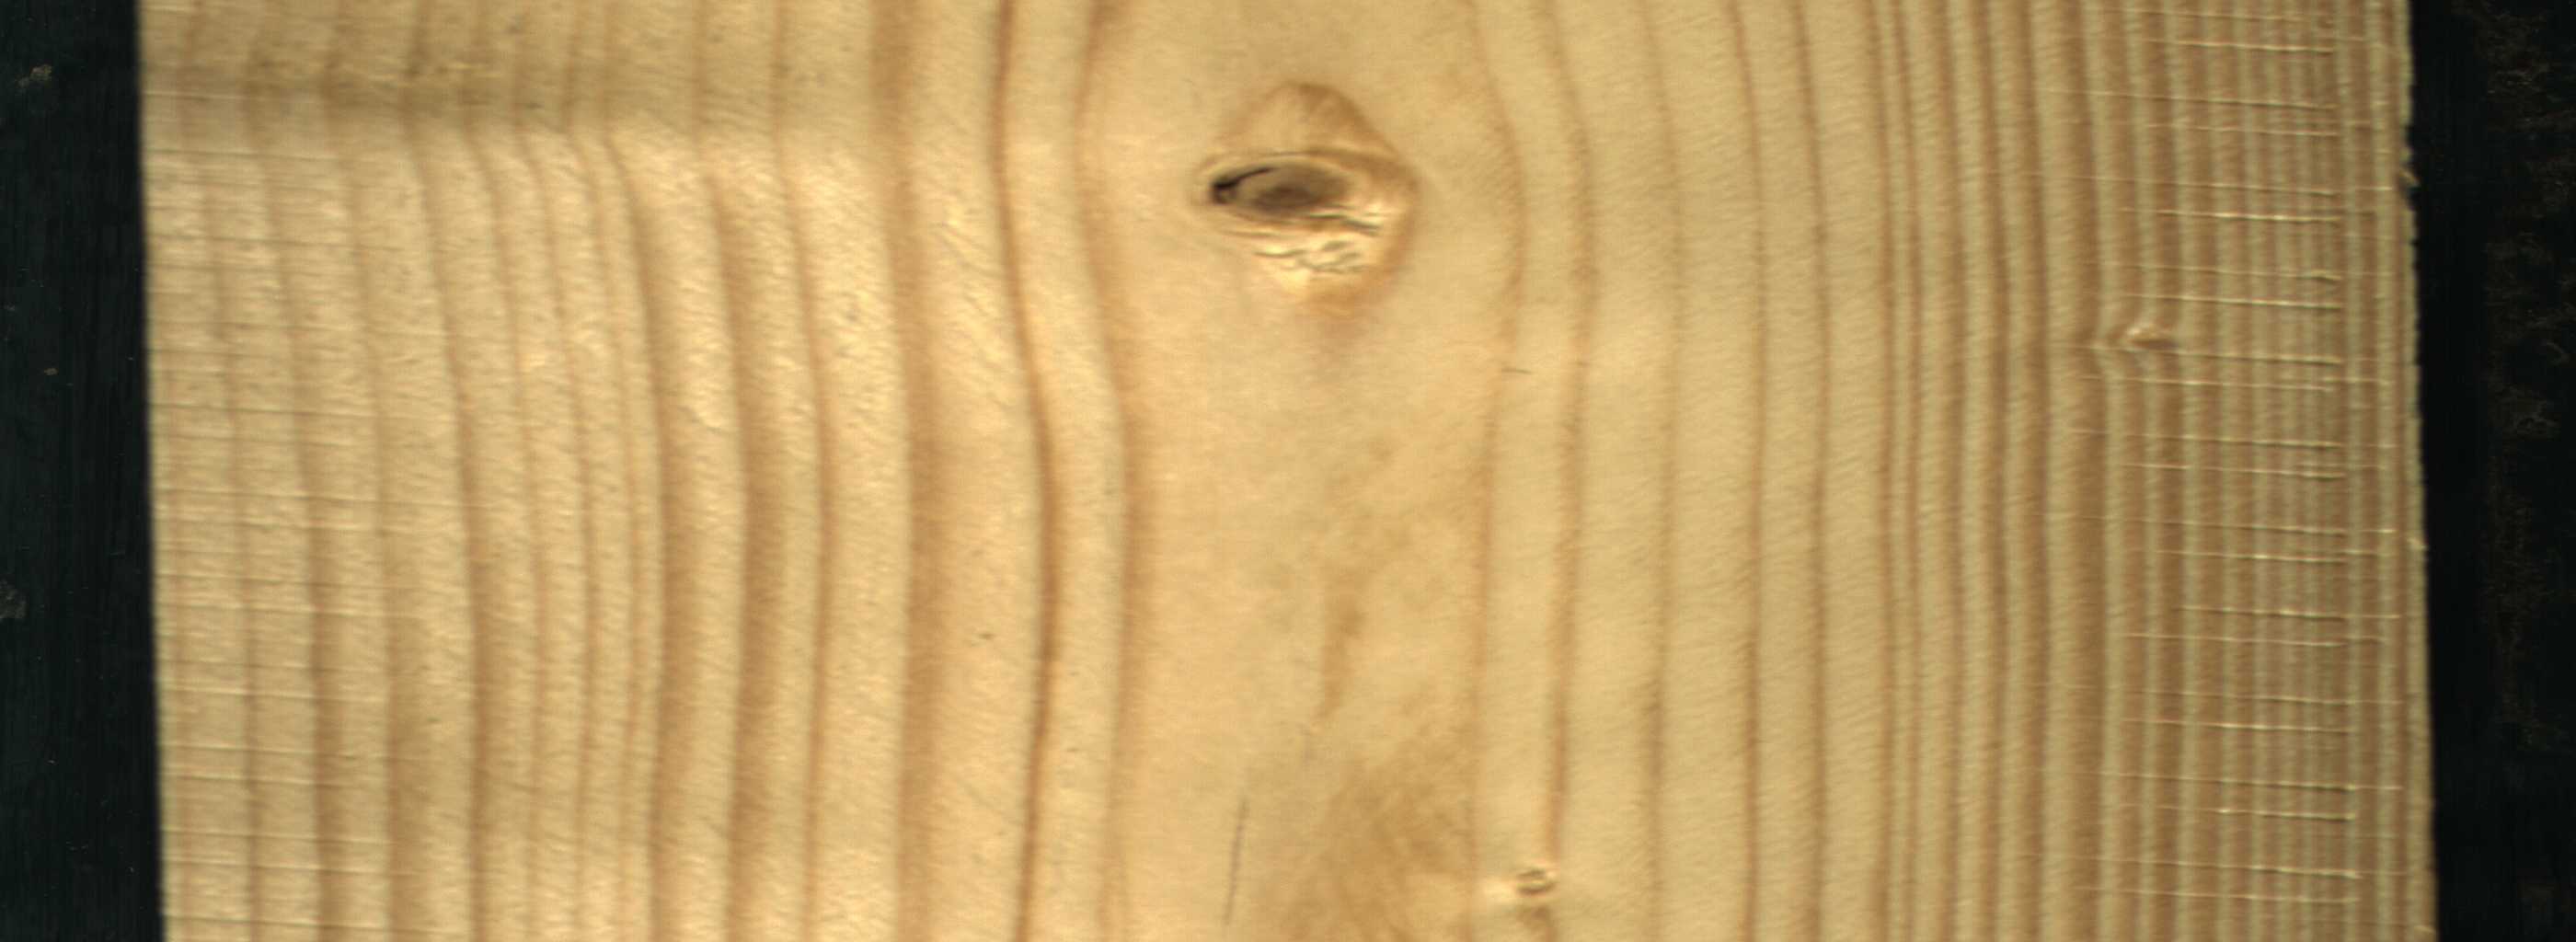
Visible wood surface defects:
Live_Knot